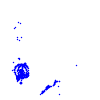
Particle: pion